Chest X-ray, PA view. Patient: 30 years old, sex F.
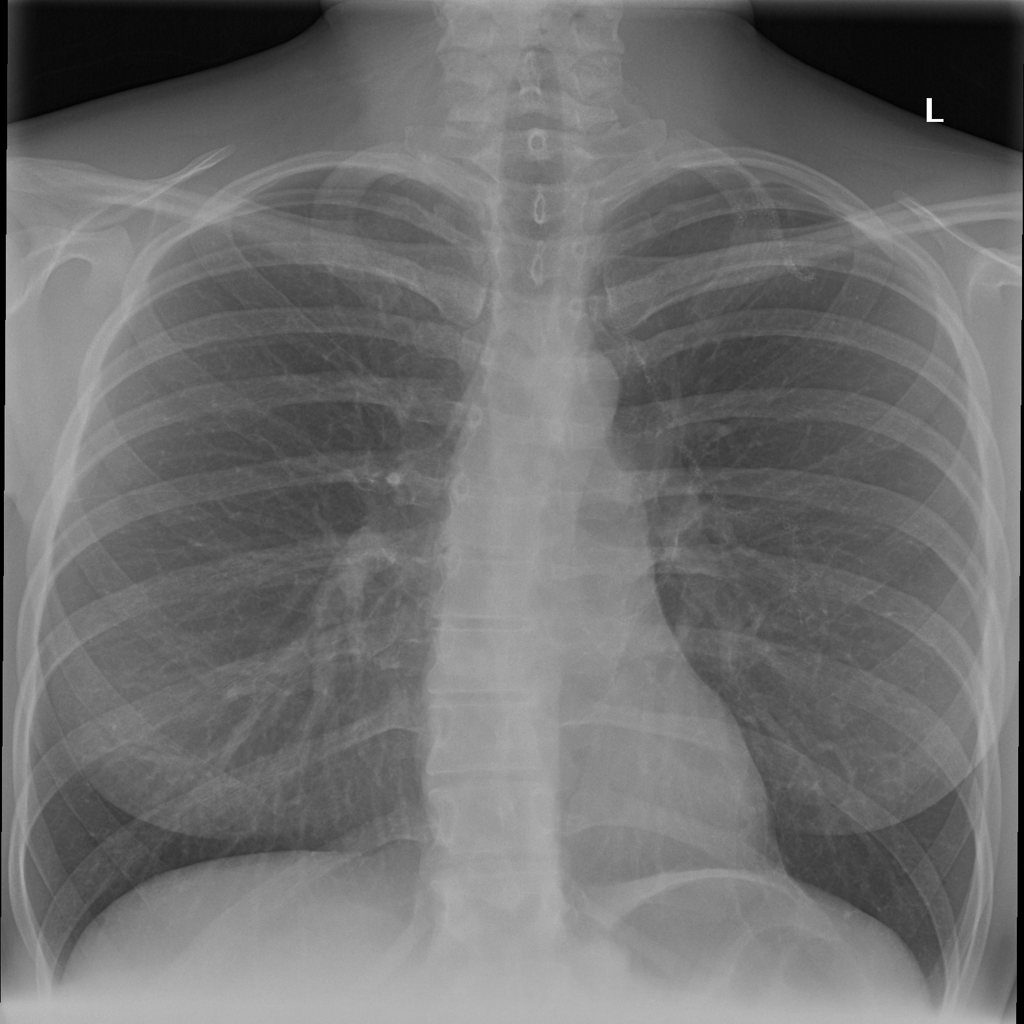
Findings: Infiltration